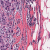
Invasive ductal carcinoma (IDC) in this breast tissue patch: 1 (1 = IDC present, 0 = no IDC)